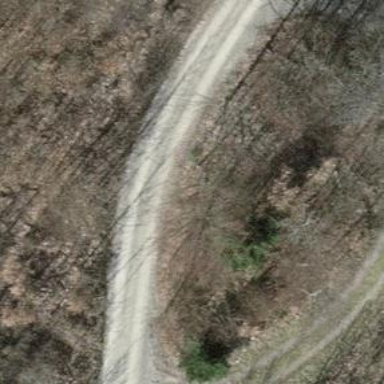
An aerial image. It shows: Track with fine gravel surface. The track type is grade 2.